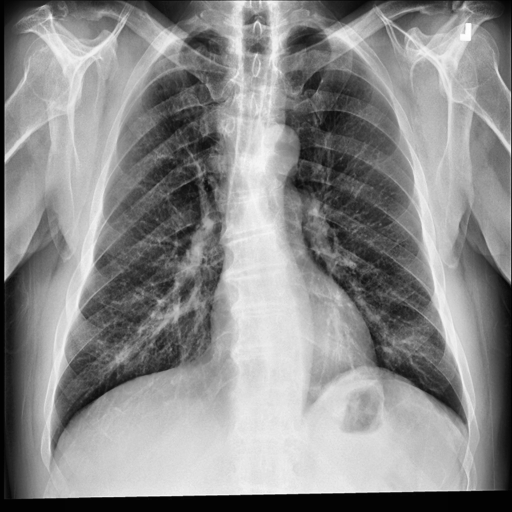
Finding: NORMAL